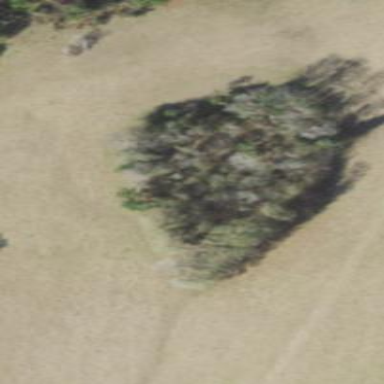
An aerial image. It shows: Mixed leaf woodland.